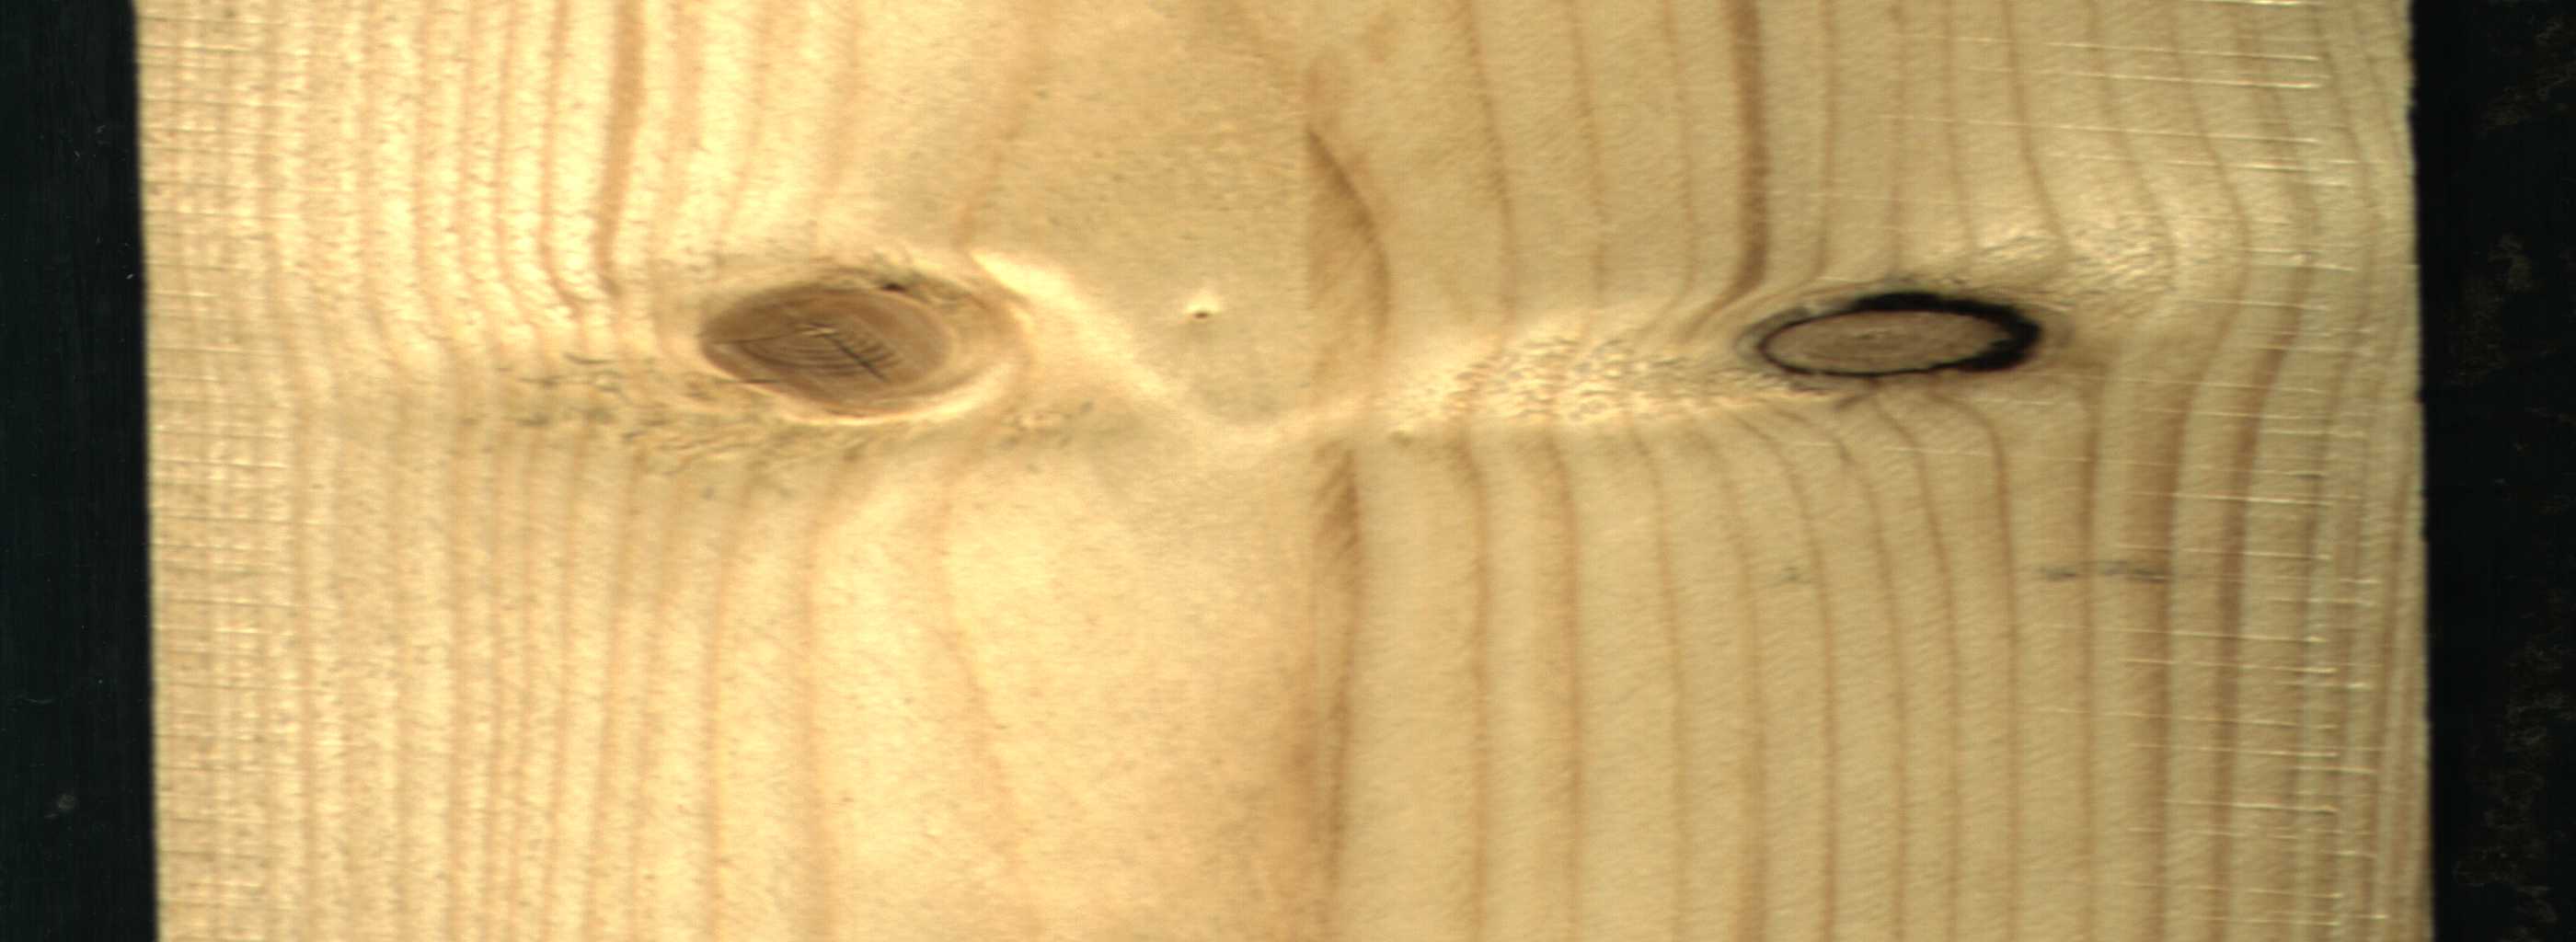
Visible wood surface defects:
Dead_Knot
Dead_Knot
Live_Knot